Question: I already have a view box showing the user where to center the text they would like to analyze, but I would like to fill the rest of the screen with a translucent gray mask. Unfortunately I can't simply pre-render what I want (as shown in the image) in Photoshop and just add it to the project because I need the view box to remain programmatically added separately. Is there a way to add color to a view in all areas except a designated area?

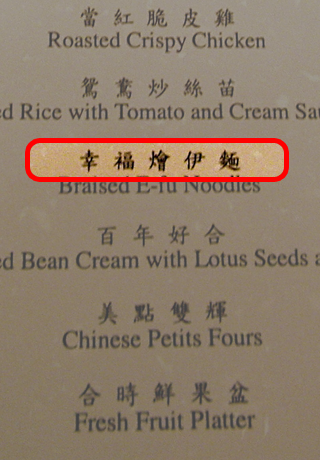
Answer: Why not just add 4 translucent views (fill them with black and set their alpha property to 0.5 for example) on top of the view? One on top, bottom, left and right of the area you want translucent?
That shouldn't be too hard to do, you can just modify the size of the views based on where you want the box to be.